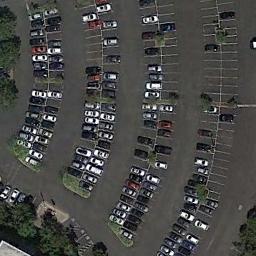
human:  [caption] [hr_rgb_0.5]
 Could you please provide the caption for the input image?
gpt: There are many different colors and styles of cars in the parking lot .

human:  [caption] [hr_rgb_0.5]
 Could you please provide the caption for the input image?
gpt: There are many cars and some empty space on the parking lot .